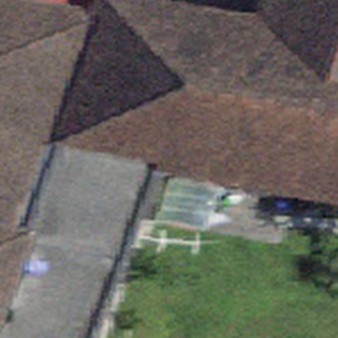
Label: other